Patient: sex M, age 78
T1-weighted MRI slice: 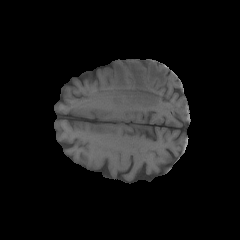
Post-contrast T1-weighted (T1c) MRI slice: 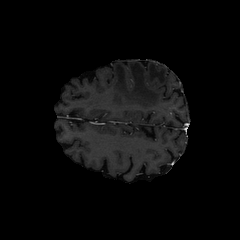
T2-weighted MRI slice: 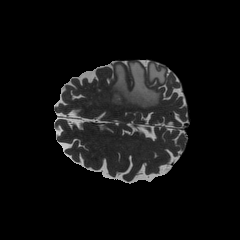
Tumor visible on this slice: yes
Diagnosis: Glioblastoma, IDH-wildtype
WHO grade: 4